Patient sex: M
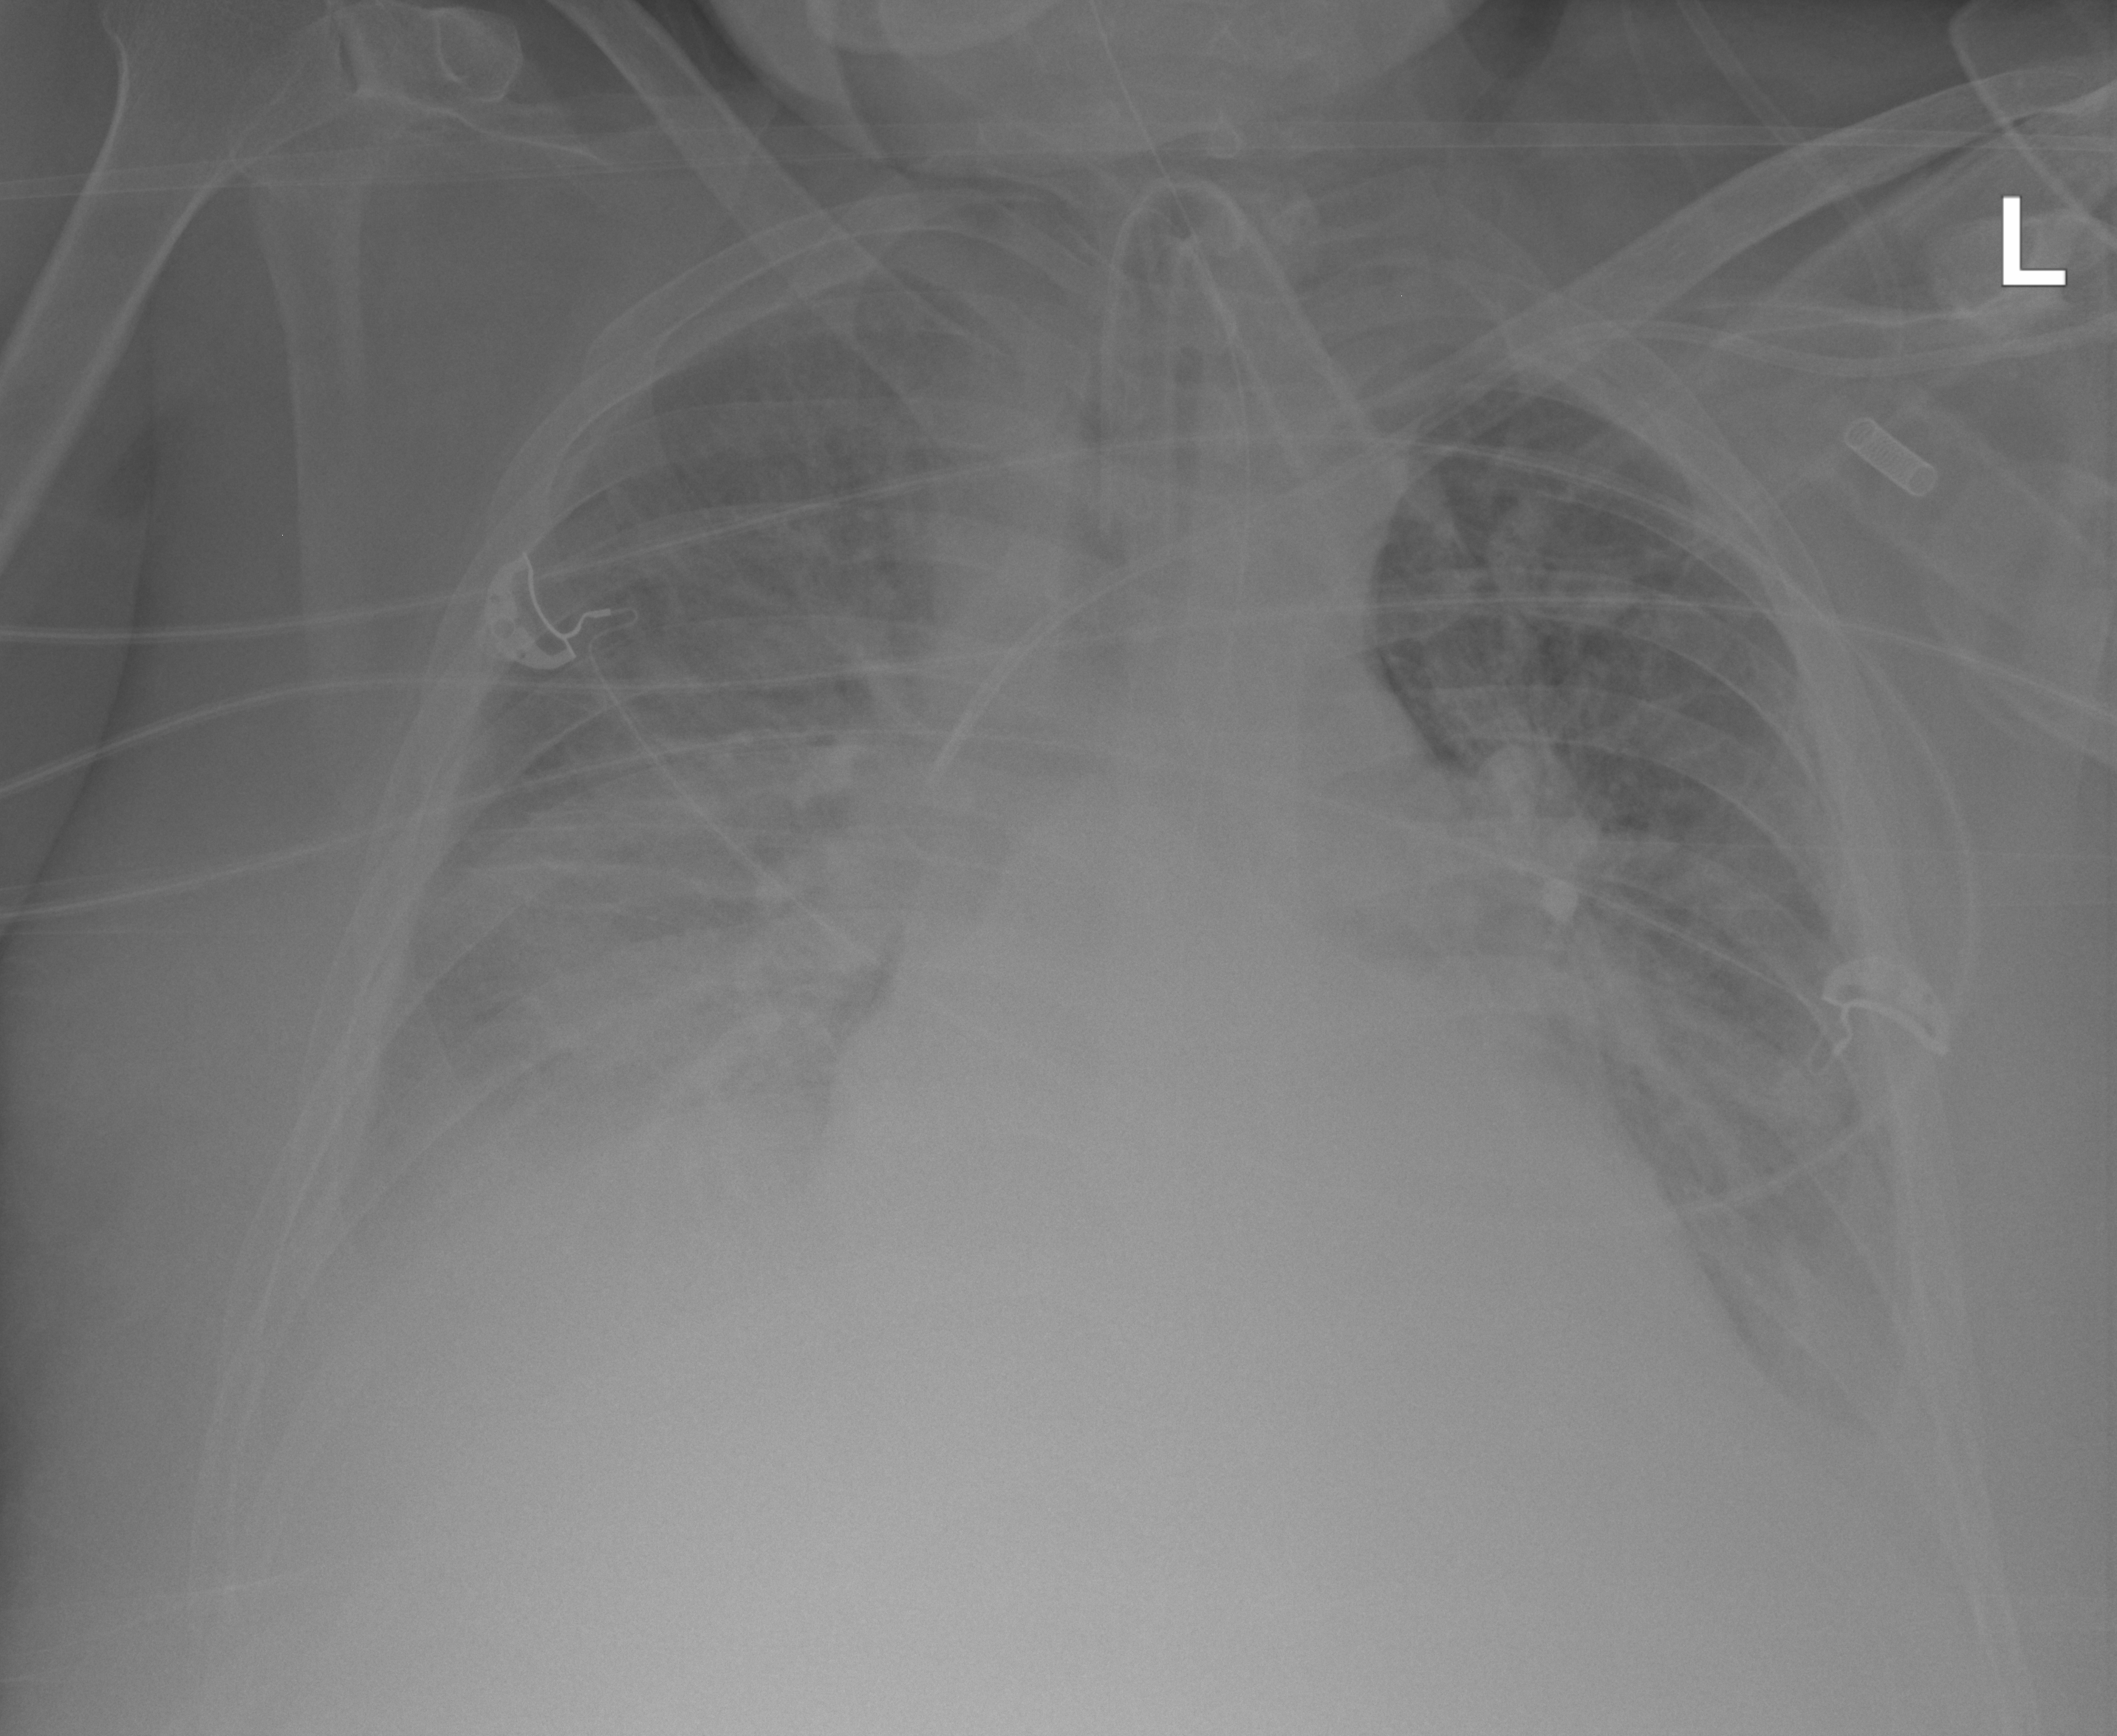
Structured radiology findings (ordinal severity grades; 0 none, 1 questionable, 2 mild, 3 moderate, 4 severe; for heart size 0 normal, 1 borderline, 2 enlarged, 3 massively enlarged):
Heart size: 1
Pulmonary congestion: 2
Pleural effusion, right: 3
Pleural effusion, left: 2
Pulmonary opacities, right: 2
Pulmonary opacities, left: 0
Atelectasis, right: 3
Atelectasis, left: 2